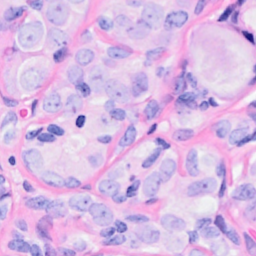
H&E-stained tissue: Breast